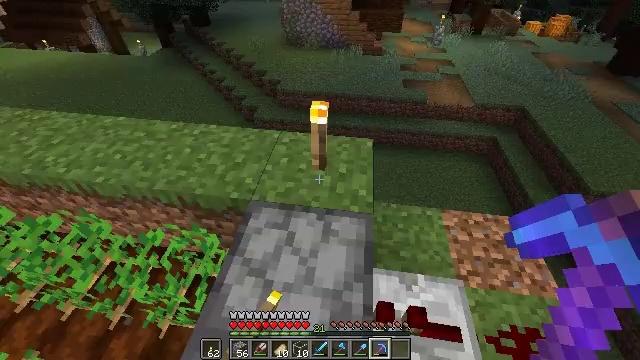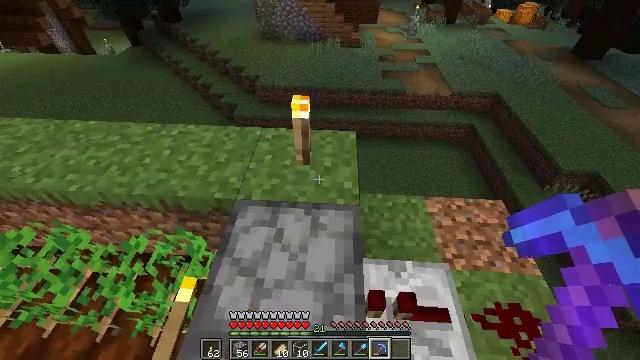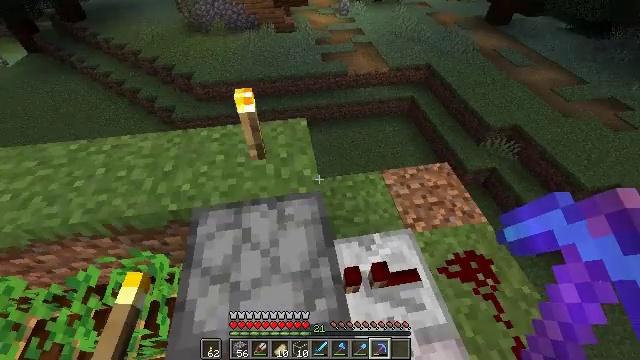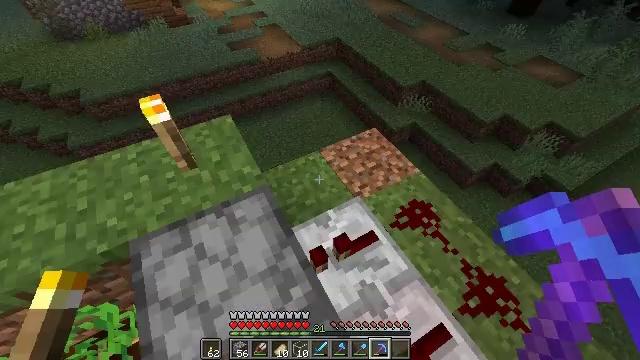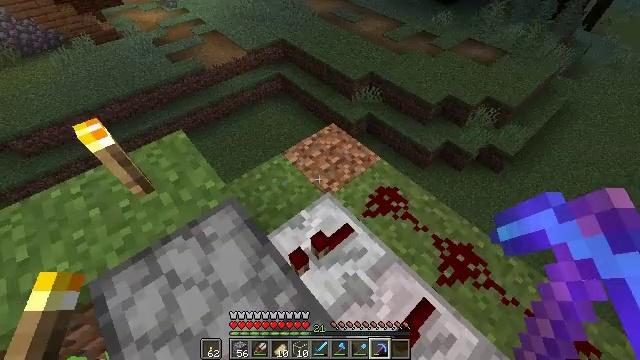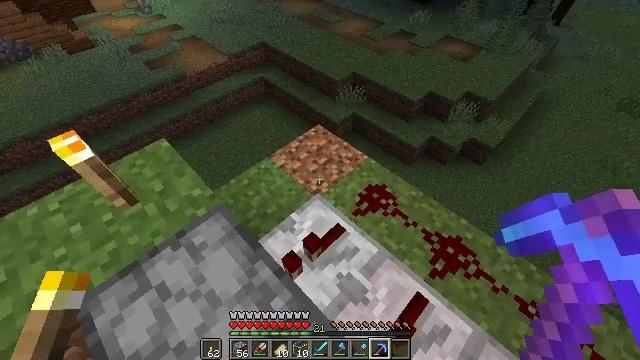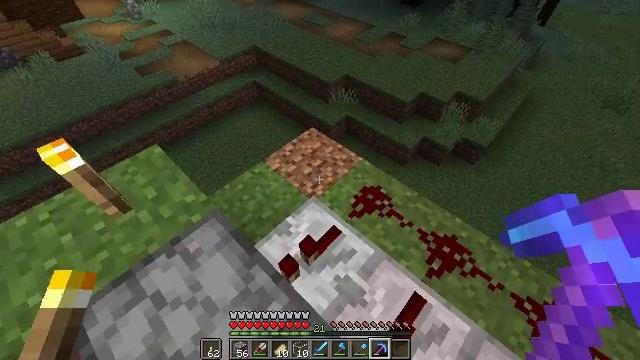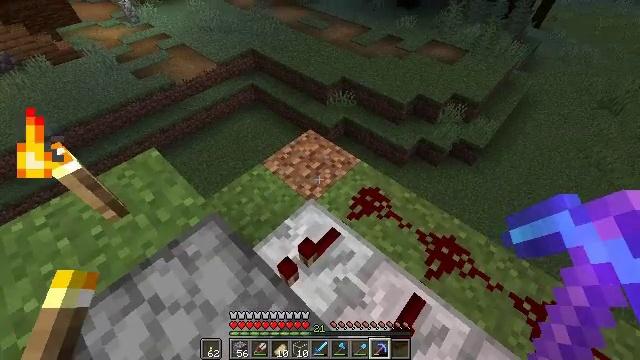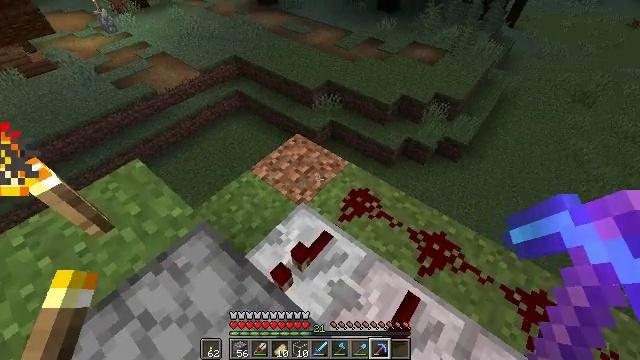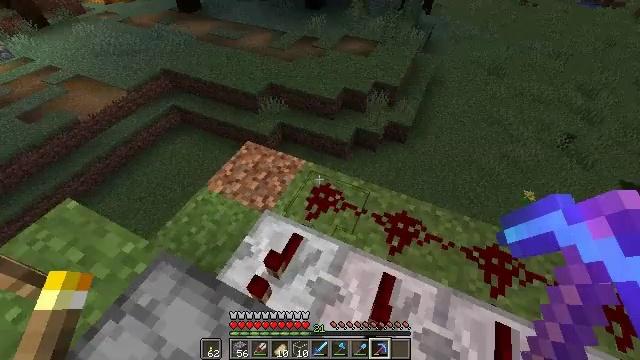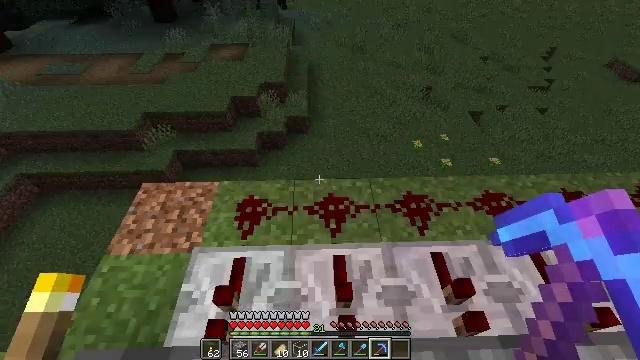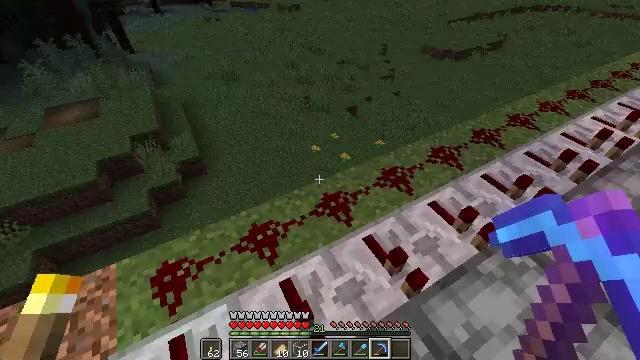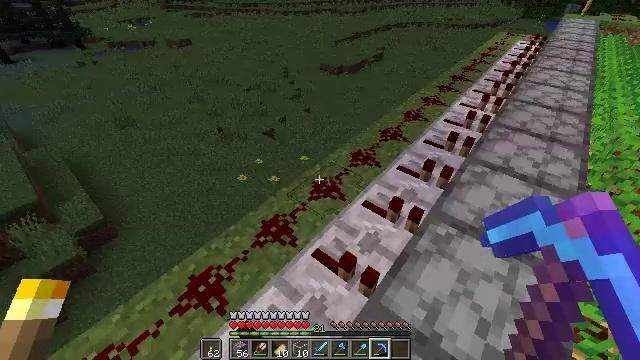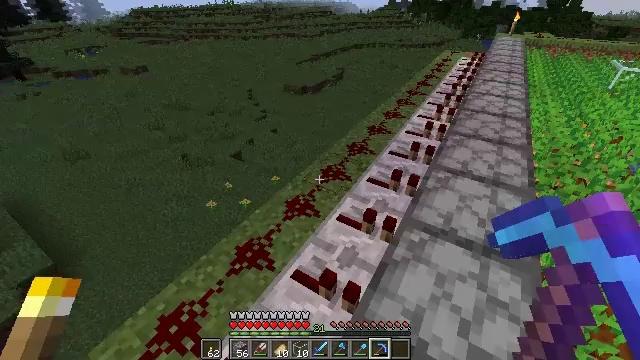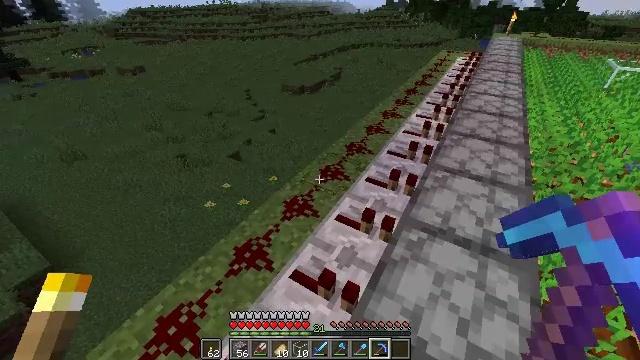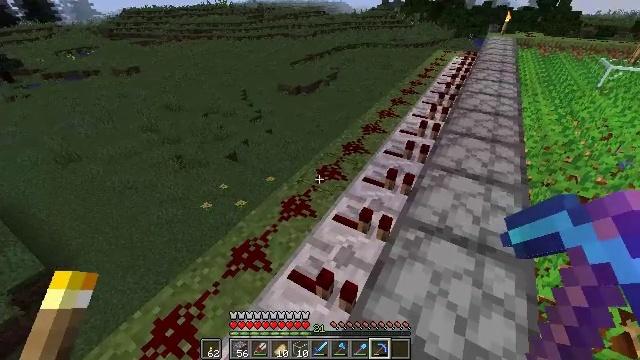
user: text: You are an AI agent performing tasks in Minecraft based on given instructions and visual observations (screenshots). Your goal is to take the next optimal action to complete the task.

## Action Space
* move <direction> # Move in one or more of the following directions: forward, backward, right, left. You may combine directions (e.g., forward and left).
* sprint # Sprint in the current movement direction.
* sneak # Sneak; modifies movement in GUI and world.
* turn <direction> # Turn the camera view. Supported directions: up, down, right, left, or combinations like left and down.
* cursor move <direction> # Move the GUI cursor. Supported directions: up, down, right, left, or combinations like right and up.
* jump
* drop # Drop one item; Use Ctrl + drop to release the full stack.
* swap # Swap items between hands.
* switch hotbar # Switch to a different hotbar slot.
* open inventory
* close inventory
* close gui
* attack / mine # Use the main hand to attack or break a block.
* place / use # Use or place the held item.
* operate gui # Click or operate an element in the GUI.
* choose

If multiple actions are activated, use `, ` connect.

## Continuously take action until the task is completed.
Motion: motion action
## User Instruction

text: Retrieve the redstone wire by breaking it.
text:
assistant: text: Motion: turn right and down
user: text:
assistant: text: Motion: turn right and down
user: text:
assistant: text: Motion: turn right and down
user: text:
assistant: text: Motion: turn right
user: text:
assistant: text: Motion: turn right
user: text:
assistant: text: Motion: turn right
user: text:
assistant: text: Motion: no_op
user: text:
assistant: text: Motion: turn right
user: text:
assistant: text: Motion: turn right
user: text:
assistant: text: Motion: turn right
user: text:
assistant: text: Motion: turn right and up
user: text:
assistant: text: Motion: turn right and up
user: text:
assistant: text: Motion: turn right and up
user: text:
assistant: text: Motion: no_op
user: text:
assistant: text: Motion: no_op
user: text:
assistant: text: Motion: no_op
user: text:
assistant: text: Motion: no_op
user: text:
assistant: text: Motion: no_op
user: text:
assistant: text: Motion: no_op
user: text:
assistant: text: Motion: turn right and down
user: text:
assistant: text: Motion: turn right
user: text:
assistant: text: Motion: turn right and up
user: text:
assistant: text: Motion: turn right and up
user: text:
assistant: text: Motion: move forward, turn up
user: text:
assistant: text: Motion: move forward, turn up
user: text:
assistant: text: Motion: move forward
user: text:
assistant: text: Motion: move forward, turn up
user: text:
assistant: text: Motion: move forward, sprint, turn up
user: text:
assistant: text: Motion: move forward, sprint, turn up
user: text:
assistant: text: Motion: move forward, sprint, turn up